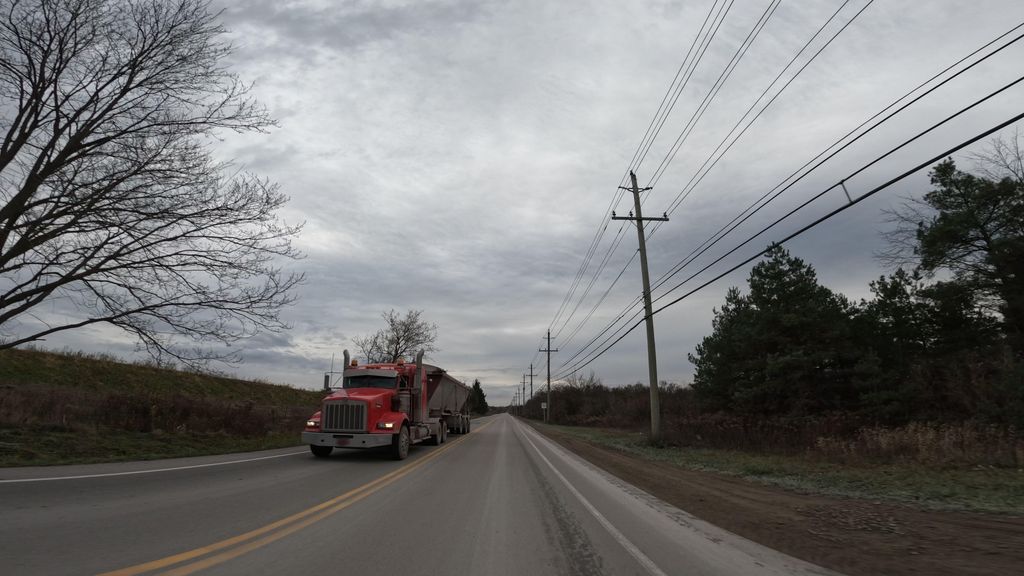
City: hamilton